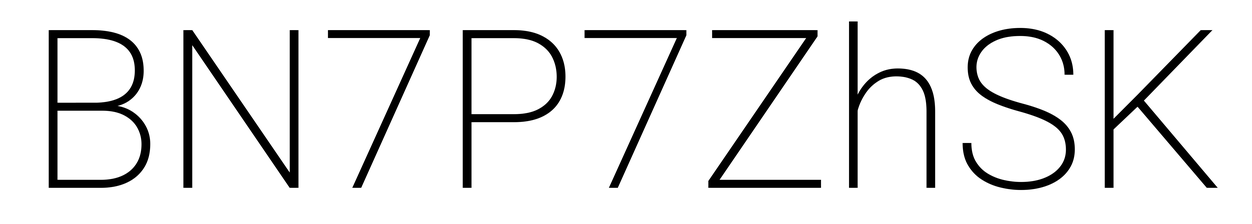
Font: Roboto_ExtraLight